Field crop: tomato
Growth stage: 1
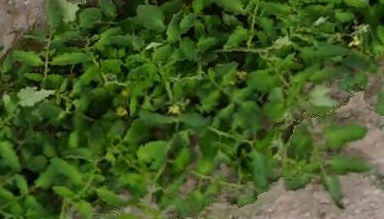
Species: tomato